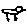
Label: bird